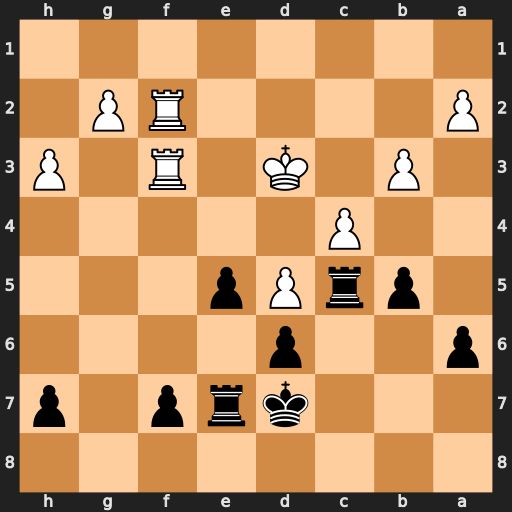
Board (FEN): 8/3krp1p/p2p4/1prPp3/2P5/1P1K1R1P/P4RP1/8
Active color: b
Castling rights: -
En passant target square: -
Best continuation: e4+ Kd4 exf3